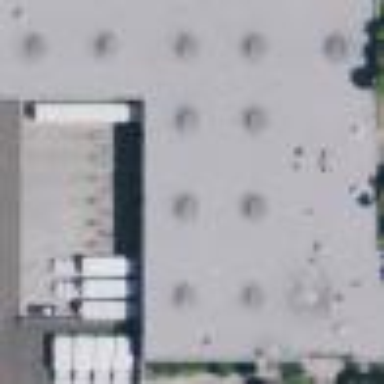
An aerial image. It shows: Industrial building.